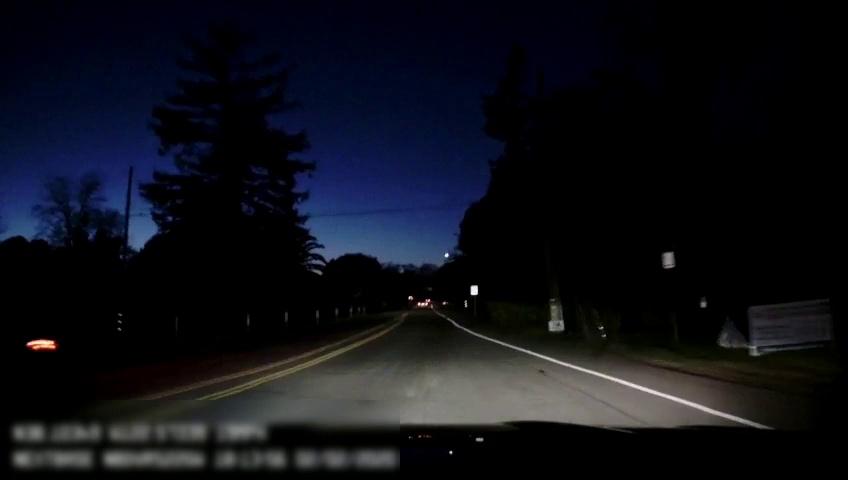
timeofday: Night
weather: Other
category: Drivable Space
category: Vehicles | Car
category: Vehicles | SUV
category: Lanes | Opposite Lane
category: Lanes | Current Lane
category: Lanes | Current Lane
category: Lanes | Alternate Lane
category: Lanes | Alternate Lane
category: Traffic | Signs
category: Traffic | Signs